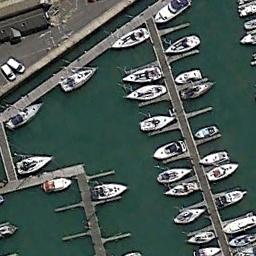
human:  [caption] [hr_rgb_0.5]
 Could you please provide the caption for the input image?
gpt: There are many ships moored on the sea by the harbor .

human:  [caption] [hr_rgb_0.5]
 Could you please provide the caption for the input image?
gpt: Many ships are in the harbor .

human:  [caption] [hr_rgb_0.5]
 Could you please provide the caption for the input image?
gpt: The harbor has lots of neatly docked boats and the color of the waters is green .

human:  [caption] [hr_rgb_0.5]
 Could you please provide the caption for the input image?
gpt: A few white boats stopped on the harbor .

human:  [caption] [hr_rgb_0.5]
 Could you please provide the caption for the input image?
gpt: There are many white boats at the harbor .